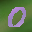
Label: 0